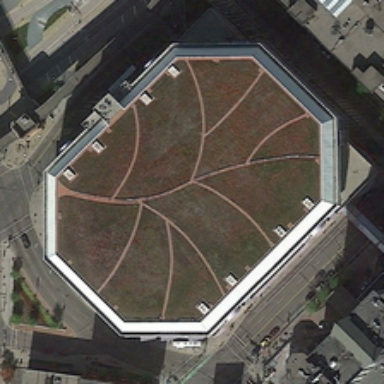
Several buildings are near a large center building .